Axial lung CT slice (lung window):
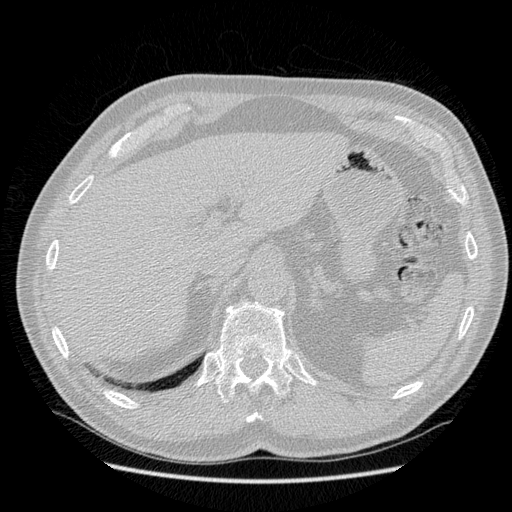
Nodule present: no